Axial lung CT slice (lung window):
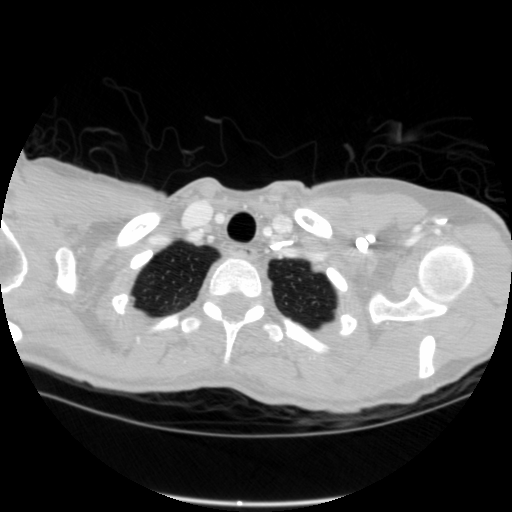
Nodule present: no